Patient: sex F, age 36
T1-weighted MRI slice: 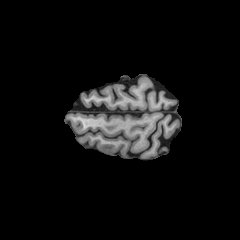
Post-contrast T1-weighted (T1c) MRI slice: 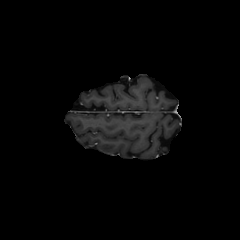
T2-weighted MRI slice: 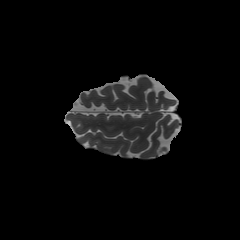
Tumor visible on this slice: no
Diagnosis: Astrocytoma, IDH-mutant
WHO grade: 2